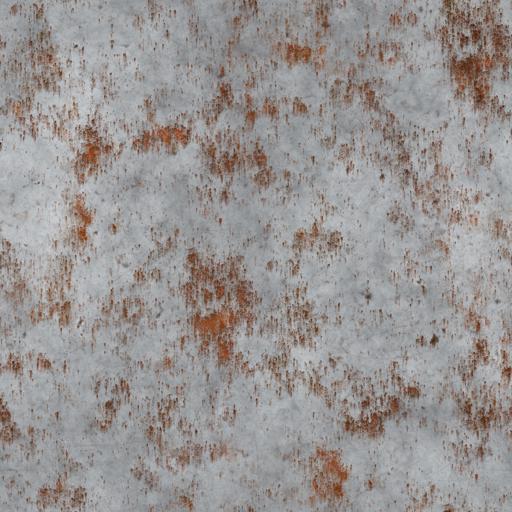
Tags: leaks metal old rust rusty spots steel